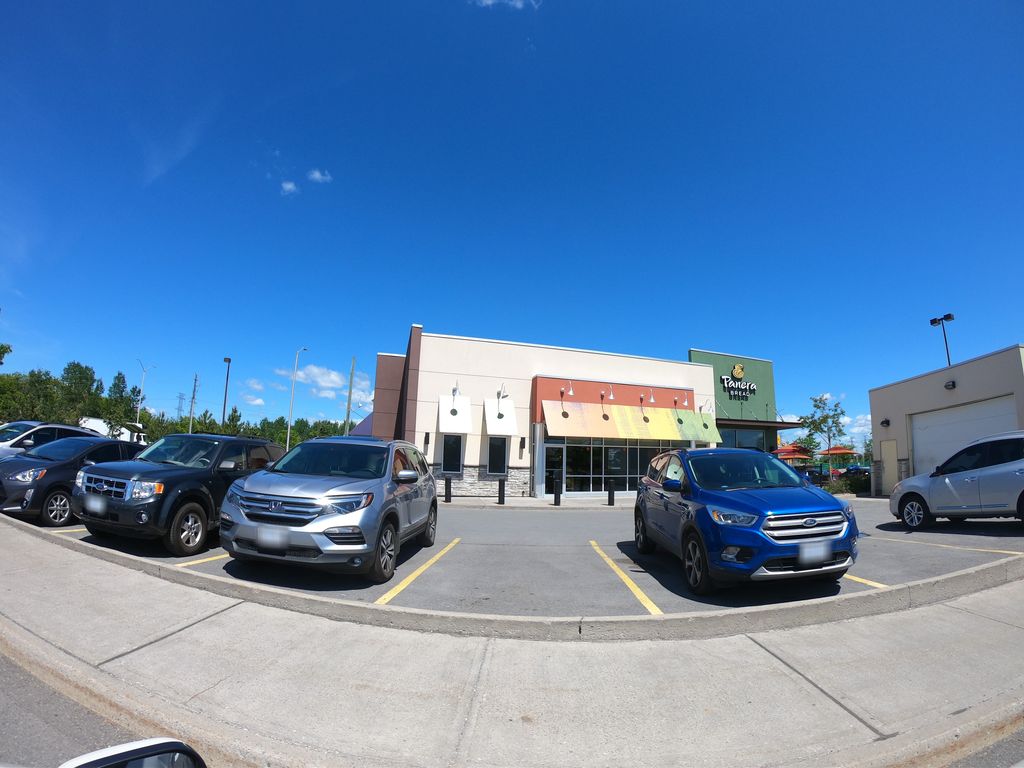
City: ottawa-gatineau